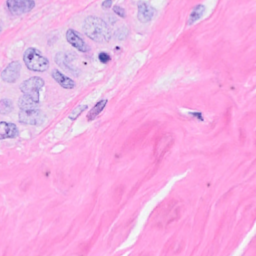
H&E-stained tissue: Breast